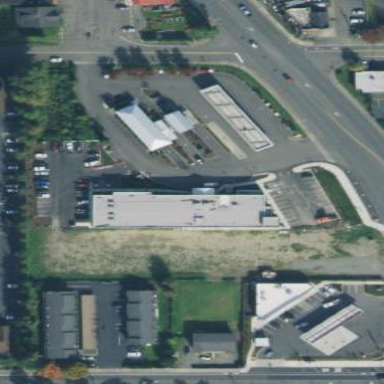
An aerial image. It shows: Retail area.